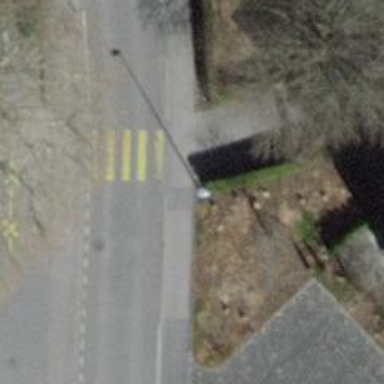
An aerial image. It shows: Uncontrolled road crossing with markings.